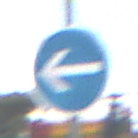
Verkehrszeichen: VorgeschriebeneFahrtrichtungHierLinks
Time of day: MorningAfternoon
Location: Outdoor (RoadRail)
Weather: PartlyCloudy
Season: NotSpecified
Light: Natural